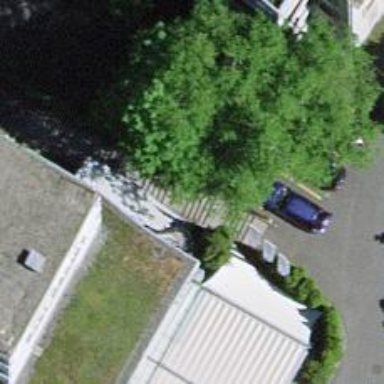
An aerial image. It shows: Concrete steps.